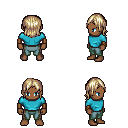
a pixel art fantasy rpg character, male body template, human, dark skin, teal long-sleeve shirt, teal pants, white blonde long bangs hairstyle, leather bracers, four views (front, back, left, right), 2x2 character sprite sheet, small pixel art, hard edges, no anti-aliasing